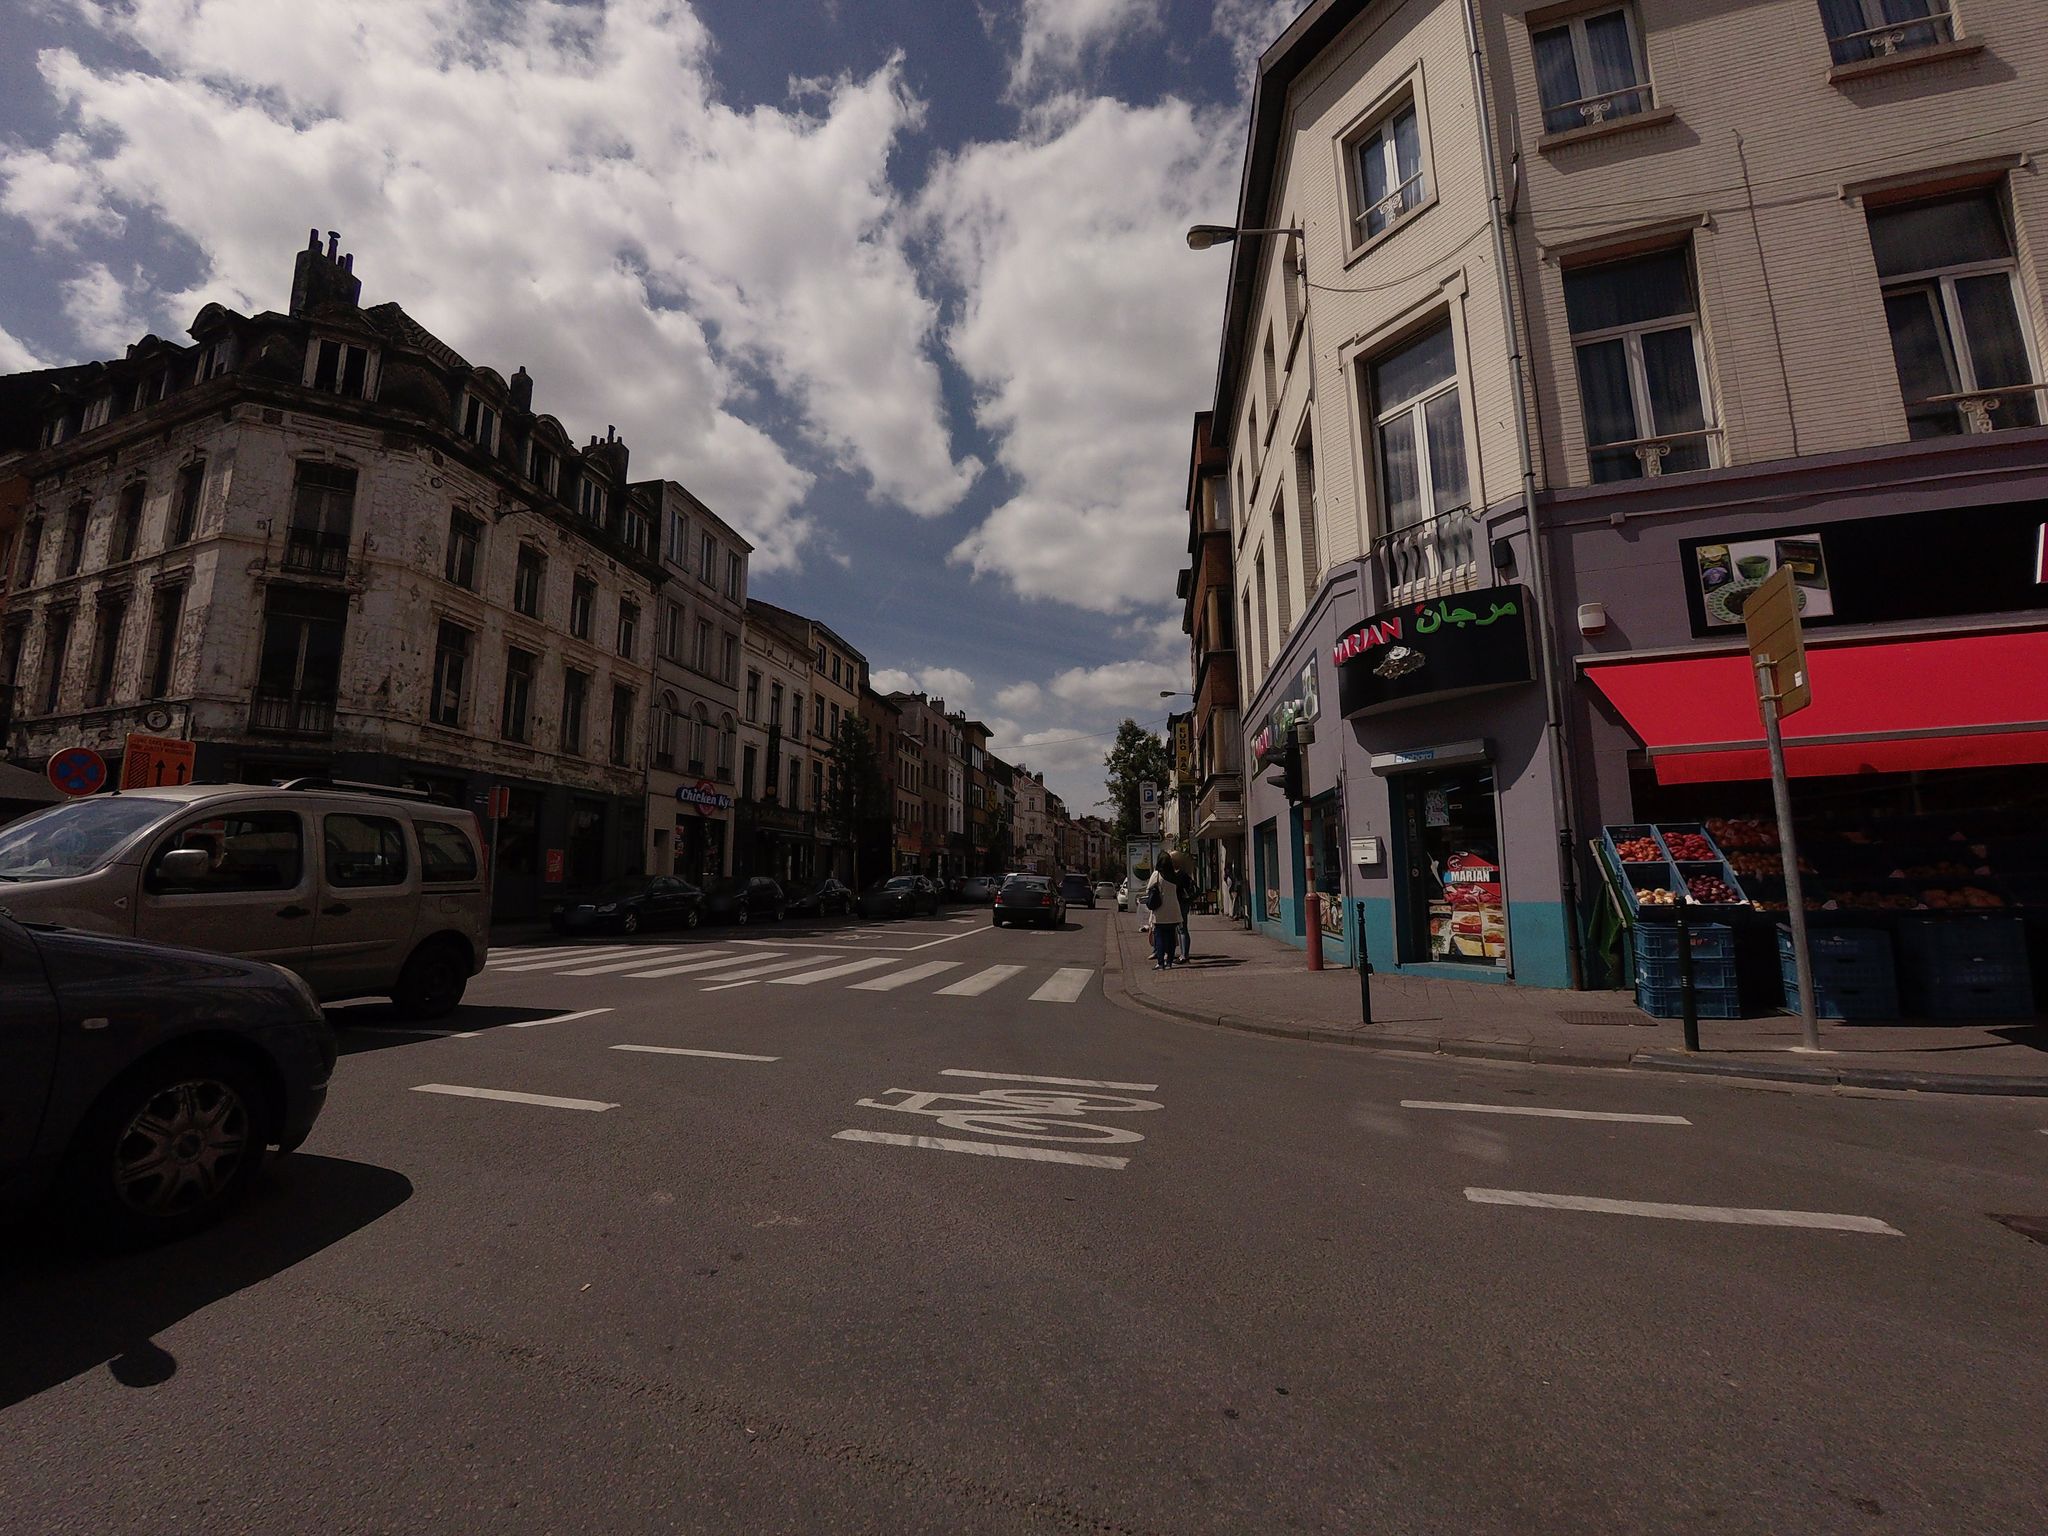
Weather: cloudy
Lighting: day
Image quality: good
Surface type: driving surface
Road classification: primary
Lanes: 2
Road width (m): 2.5
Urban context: urban centre
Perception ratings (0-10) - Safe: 7.29, Lively: 9.09, Beautiful: 7.35, Boring: 1.58, Depressing: 4.08, Wealthy: 6.58